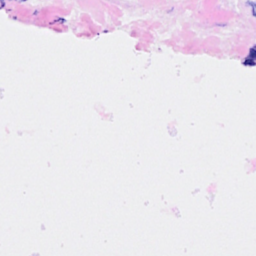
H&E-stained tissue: Breast